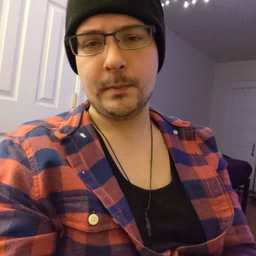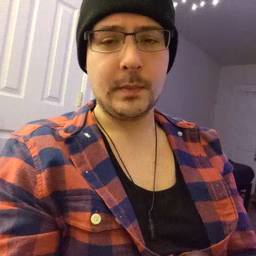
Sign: kitty